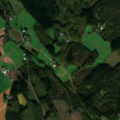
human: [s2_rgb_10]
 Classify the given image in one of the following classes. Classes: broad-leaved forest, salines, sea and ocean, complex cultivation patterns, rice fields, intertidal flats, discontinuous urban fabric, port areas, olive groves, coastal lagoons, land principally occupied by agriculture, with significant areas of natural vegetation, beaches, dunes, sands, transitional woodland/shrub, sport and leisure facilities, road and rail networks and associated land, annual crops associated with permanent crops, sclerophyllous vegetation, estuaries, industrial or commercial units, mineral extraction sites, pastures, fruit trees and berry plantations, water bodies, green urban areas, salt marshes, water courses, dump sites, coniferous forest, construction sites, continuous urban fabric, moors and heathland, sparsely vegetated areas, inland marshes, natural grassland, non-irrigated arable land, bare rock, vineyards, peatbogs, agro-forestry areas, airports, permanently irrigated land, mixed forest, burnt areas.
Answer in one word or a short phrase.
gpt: non-irrigated arable land, land principally occupied by agriculture, with significant areas of natural vegetation, coniferous forest, mixed forest, transitional woodland/shrub